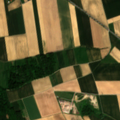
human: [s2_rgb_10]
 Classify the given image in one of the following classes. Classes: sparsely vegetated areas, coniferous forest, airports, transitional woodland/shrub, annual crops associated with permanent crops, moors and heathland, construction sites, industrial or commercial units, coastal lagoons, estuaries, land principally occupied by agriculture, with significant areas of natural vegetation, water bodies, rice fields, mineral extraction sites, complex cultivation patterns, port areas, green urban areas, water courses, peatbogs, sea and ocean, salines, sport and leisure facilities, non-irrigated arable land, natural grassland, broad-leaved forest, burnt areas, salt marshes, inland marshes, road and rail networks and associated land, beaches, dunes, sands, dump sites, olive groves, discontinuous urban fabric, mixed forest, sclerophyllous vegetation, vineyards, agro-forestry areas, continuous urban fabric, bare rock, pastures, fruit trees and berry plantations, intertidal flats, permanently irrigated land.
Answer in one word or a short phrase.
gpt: discontinuous urban fabric, non-irrigated arable land, broad-leaved forest